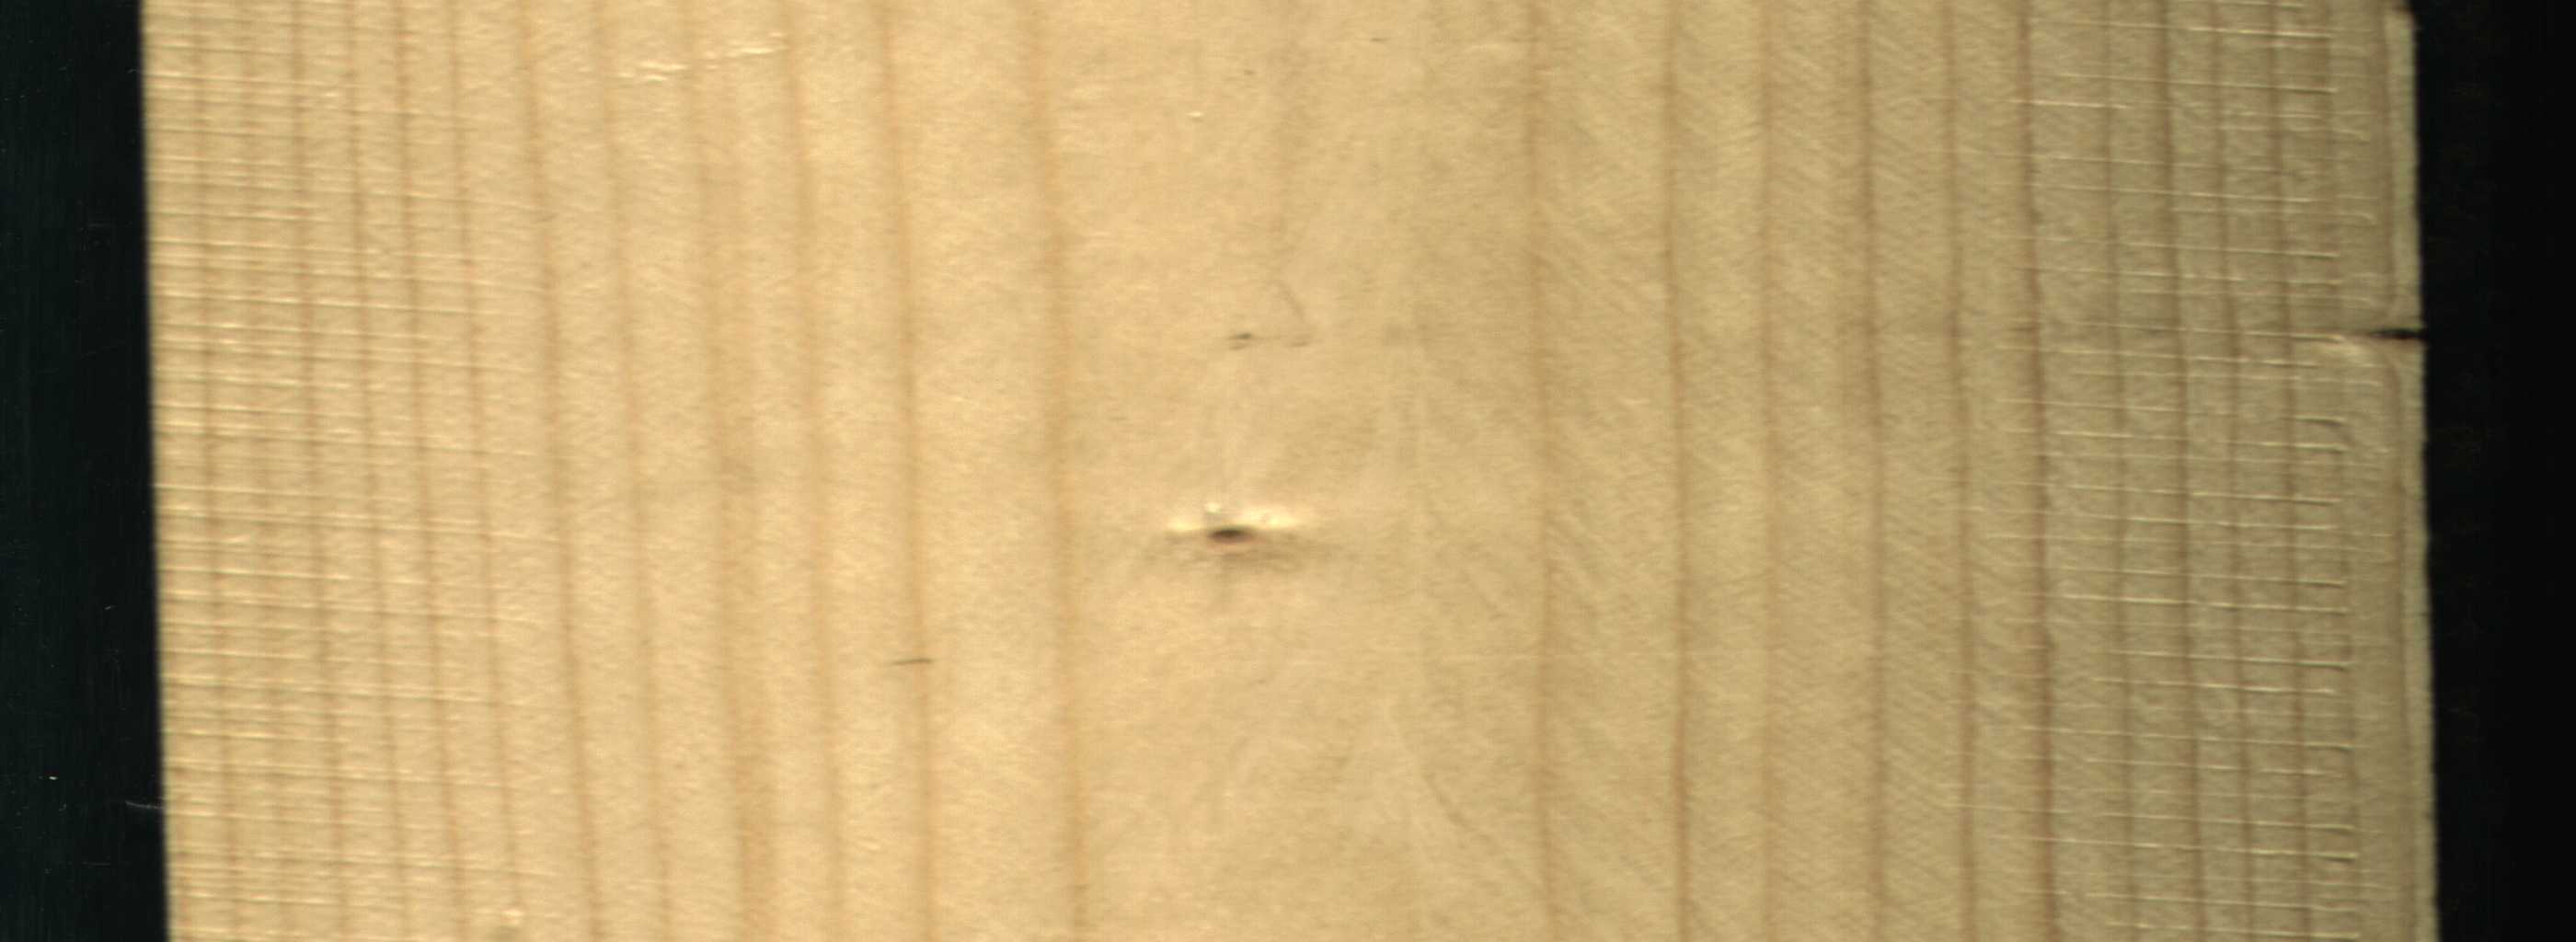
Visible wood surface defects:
Live_Knot